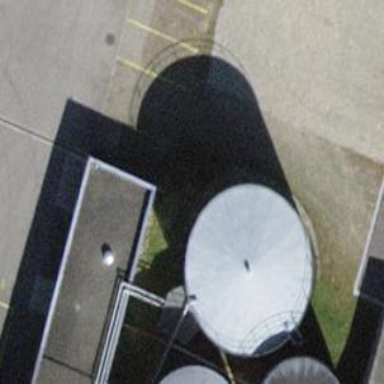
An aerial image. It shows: Silo building.